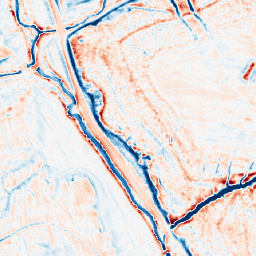
Category: edge_preserving
Decomposition family: anisotropic_diffusion
Decomposition parameters: iterations: 50
kappa: 30
gamma: 0.1
Upsampling method: nearest
Upsampling parameters: scale: 2
Upsampling scale: 2